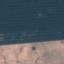
Land use / land cover: AnnualCrop